Question: I currently have a horizontal menu with a second horizontal drop down menubar directly underneath as you can see below. However the secondary dropdown menu bar underneath only stays for as long as the mouse hovers. Is there a way to make this secondary menu bar sticky so it stays visible until an option within it is clicked?
<URL>

'''
<li>
<div><a href="link.html">link1</a>
</div>
</li>
<li><a href="#">link2</a>
<ul>
<li><a href="link.html">bottom1</a>
</li>
<li><a href="link.html">bottom2</a>
</li>
<li><a href="link.html">bottom3</a>
</li>
<li><a href="link.html">bottom4</a>
</li>
<li><a href="link.html">bottom5</a></li>
<li><a href="link.html">bottom6</a></li>
</ul>
</li>
<li><a href="#">link8</a>
<ul>
<li><a href="link.html">bottom1</a>
</li>
<li><a href="link.html">bottom2</a>
</li>
<li><a href="link.html">bottom3</a>
</li>
<li><a href="link.html">bottom4</a>
</li>
</ul>
</li>
'''
'''
#menu, #menu ul {
margin: 0 auto;
padding: 0;
background-color: #FFFFFF;
}
#menu {
font-weight:400;
display: table;
width: 100%;
list-style: none;
position: relative;
top: -20px;
text-align: center;
left: -10px;
-webkit-box-shadow: 0px 3px 5px 0px rgba(50, 50, 50, 0.75);
-moz-box-shadow: 0px 3px 5px 0px rgba(50, 50, 50, 0.75);
box-shadow: 0px 3px 5px 0px rgba(50, 50, 50, 0.75);
font-size: 18px;
height: 20px;
z-index: 1101;
}
#menu.fixed {
position: fixed;
top: 0;
width: 100%;
}
#menu li {
display: table-cell;
list-style: none;
padding-right: 10px;
left: 50px;
vertical-align:middle;
}
#menu > li:hover > ul {
background:#FFF;
display: block;
left: 0;
width: 100%;
-webkit-box-shadow: 0px 3px 2px 0px rgba(50, 50, 50, 0.75);
-moz-box-shadow: 0px 3px 2px 0px rgba(50, 50, 50, 0.75);
box-shadow: 0px 3px 2px 0px rgba(50, 50, 50, 0.75);
border-top:thin dotted #999;
top: 32px;
height: 30px;
}
#menu > li > ul {
display: none;
position: absolute;
text-align: center;
}
#menu li a {
display: block;
padding: 2px 10px;
text-decoration: none;
font-weight: 400;
white-space: nowrap;
color: #333;
}
#menu li a:hover {
color: #0263B5;
font-size: 18px;
vertical-align: middle;
font-family: 'Lato', "sans-serif; 700;";
}
#menu li ul li {display: inline-block;
float:none; }
'''
@Woodrow Barley this is the CSS I have directly taken from the broken menu
'''
#menu {
font-weight:400;
display: table;
width: 100%;
list-style: none;
position: relative;
top: -20px;
text-align: center;
left: -10px;
-webkit-box-shadow: 0px 3px 5px 0px rgba(50, 50, 50, 0.75);
-moz-box-shadow: 0px 3px 5px 0px rgba(50, 50, 50, 0.75);
box-shadow: 0px 3px 5px 0px rgba(50, 50, 50, 0.75);
font-size: 18px;
height: 20px;
z-index: 1101;
}
#menu.fixed {
position: fixed;
top: 0;
width: 100%;
}
#menu li {
display: table-cell;
list-style: none;
padding-right: 10px;
left: 50px;
vertical-align: middle;
}
#menu > li.active > ul {
background:#FFF;
display: block;
left: 0;
width: 100%;
-webkit-box-shadow: 0px 3px 2px 0px rgba(50, 50, 50, 0.75);
-moz-box-shadow: 0px 3px 2px 0px rgba(50, 50, 50, 0.75);
box-shadow: 0px 3px 2px 0px rgba(50, 50, 50, 0.75);
border-top:thin dotted #999;
top: 32px;
height: 30px;
}
#menu > li > ul {
display: none;
position: absolute;
text-align: center;
}
#menu li a {
display: block;
padding: 2px 10px;
text-decoration: none;
font-weight: 400;
white-space: nowrap;
color: #333;
}
#menu li a:hover {
color: #28B701;
font-size: 18px;
vertical-align: middle;
font-family: 'Lato', "sans-serif; 700;";
}
#menu li ul li {display: inline-block;
float:none; }
'''
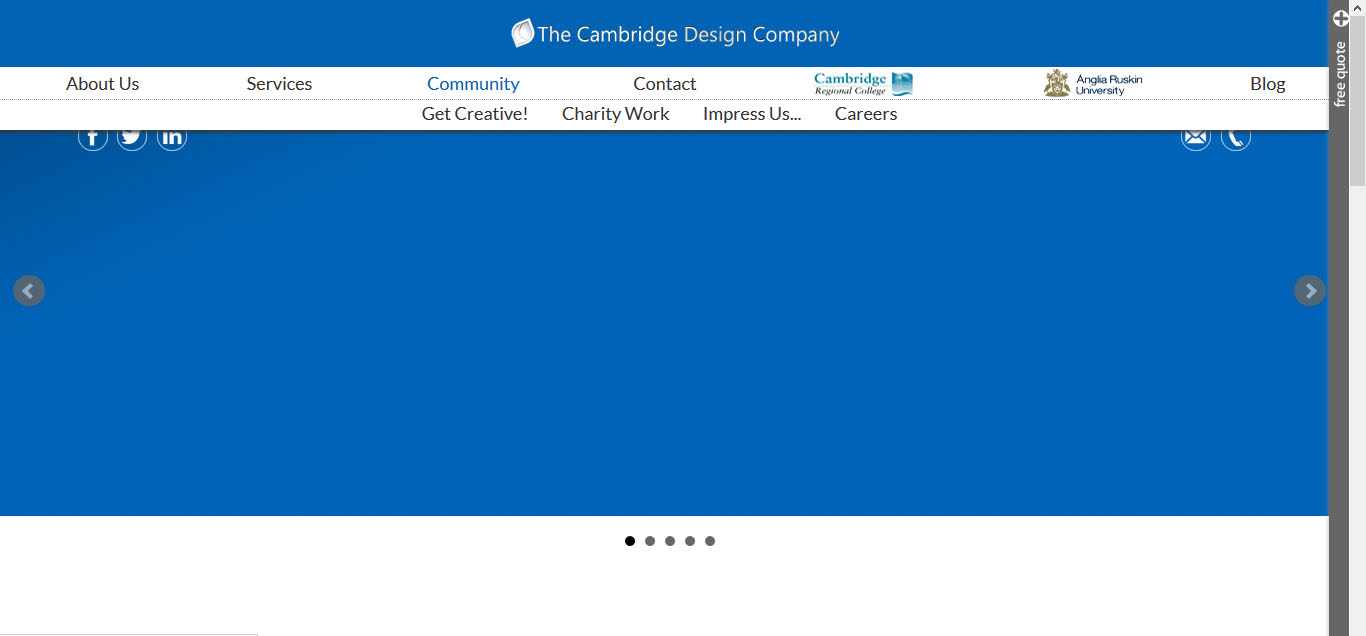
Answer: Yeah, @Woodrow Barlow is right, you'll need JS to do this. try this: <URL>
I added this JQuery function
'''
$('#menu > li').hover(function() {
$( this ).addClass( "active" ).siblings().removeClass("active");
});
'''
and changed your
'''
#menu > li:hover > ul {...}
'''
to be
'''
#menu > li.active > ul {...}
'''